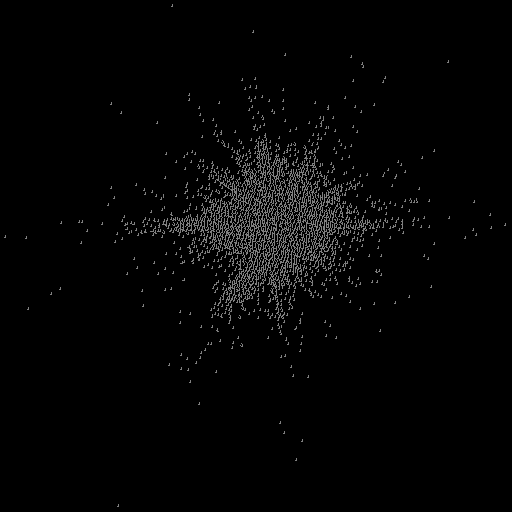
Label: star